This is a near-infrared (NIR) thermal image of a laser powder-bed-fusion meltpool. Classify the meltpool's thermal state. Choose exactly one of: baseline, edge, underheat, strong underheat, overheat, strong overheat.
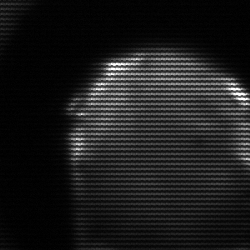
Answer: edge